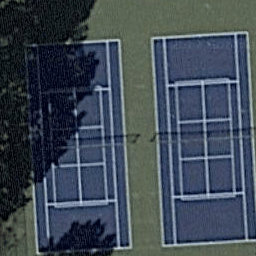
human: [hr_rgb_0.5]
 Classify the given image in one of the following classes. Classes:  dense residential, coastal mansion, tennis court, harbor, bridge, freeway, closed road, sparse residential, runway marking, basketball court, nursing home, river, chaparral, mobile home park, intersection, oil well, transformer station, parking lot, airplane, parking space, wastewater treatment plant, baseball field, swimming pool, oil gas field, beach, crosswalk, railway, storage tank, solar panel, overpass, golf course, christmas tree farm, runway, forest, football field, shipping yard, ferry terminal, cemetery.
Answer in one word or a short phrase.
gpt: tennis court